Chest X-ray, PA view. Patient: 46 years old, sex F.
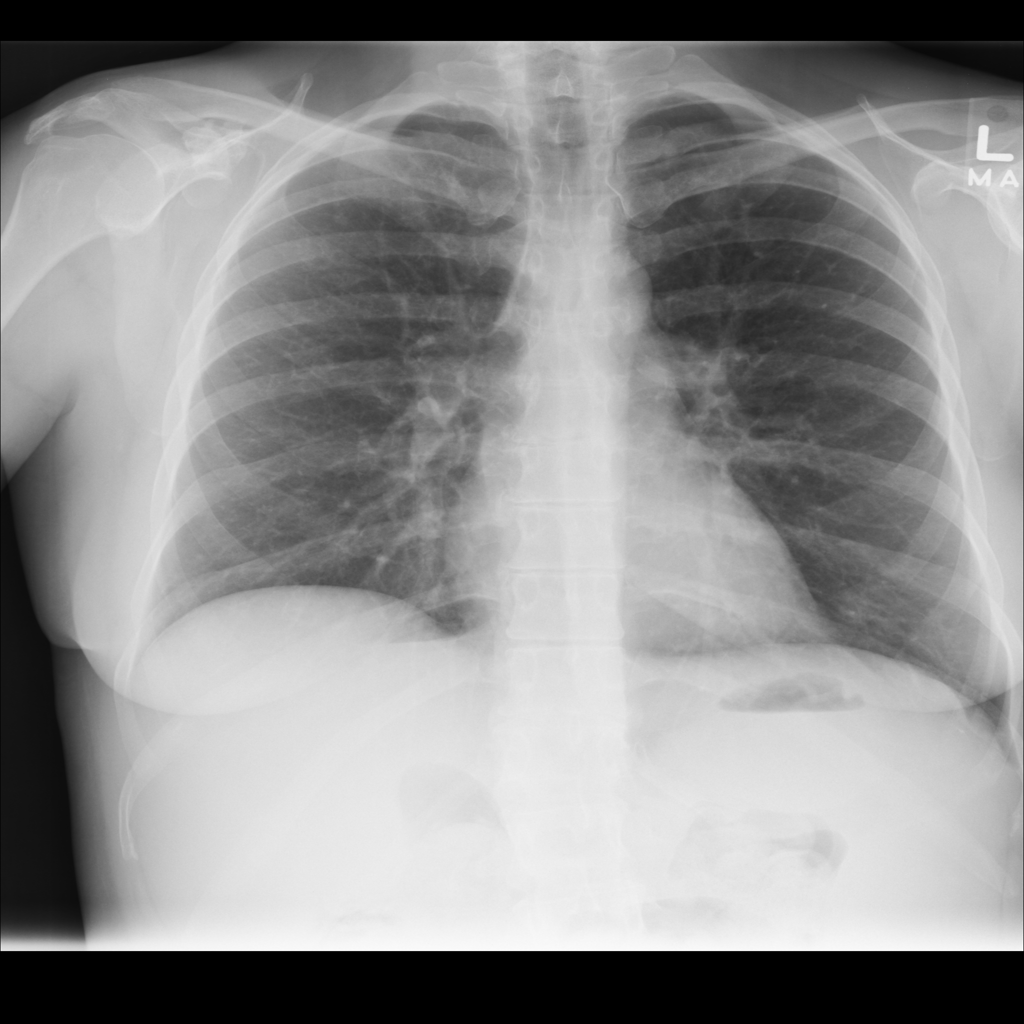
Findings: No Finding